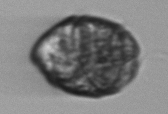
Label: Margalefidinium